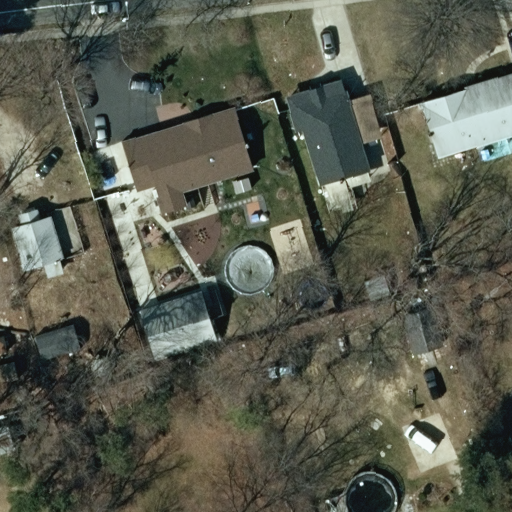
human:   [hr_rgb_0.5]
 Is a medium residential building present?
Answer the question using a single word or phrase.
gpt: yes

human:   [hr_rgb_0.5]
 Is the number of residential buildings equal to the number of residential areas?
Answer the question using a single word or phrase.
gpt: no

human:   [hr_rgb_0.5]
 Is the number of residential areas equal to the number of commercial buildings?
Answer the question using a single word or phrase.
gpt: no

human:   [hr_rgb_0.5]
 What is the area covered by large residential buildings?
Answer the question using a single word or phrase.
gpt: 0m2

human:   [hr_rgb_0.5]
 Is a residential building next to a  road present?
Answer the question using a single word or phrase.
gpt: no

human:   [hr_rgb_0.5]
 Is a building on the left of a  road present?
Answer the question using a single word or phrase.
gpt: no

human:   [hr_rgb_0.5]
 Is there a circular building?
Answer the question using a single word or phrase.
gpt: no

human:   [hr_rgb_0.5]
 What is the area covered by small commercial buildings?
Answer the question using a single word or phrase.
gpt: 0m2

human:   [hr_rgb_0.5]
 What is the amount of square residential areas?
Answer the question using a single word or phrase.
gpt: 0

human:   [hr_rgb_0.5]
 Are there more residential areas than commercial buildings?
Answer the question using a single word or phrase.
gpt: yes

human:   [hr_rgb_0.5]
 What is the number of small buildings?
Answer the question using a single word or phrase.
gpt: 2

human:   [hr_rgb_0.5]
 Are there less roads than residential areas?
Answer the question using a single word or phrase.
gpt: yes

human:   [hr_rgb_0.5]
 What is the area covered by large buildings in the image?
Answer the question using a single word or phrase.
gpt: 0m2

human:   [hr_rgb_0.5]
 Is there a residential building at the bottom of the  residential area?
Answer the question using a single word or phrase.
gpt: no

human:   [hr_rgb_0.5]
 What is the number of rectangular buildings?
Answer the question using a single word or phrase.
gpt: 3

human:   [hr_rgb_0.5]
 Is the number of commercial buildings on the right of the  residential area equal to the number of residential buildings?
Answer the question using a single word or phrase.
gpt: no

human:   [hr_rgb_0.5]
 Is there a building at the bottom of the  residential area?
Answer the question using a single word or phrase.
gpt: no

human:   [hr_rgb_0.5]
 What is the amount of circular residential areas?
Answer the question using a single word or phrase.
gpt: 0

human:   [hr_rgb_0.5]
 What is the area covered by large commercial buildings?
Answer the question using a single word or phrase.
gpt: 0m2

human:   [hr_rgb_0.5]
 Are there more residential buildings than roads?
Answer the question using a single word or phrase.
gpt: yes

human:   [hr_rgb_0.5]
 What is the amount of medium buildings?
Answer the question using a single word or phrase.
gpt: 4

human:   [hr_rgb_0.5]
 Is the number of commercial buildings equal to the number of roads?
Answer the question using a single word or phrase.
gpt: yes

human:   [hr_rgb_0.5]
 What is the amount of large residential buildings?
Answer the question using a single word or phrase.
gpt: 0

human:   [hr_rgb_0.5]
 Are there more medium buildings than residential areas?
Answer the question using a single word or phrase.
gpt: yes

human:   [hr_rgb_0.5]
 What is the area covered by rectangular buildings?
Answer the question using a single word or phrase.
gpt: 277m2

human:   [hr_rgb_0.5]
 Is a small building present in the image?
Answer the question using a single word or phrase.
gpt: yes

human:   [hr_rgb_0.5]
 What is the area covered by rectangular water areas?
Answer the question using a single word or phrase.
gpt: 0m2

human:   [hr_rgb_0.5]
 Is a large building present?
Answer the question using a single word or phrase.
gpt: no

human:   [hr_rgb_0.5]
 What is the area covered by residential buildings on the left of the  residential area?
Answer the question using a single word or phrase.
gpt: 896m2

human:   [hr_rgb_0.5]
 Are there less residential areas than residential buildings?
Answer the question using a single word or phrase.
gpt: yes

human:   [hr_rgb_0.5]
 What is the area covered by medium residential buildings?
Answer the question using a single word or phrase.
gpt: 896m2

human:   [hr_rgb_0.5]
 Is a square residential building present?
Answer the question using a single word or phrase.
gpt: no

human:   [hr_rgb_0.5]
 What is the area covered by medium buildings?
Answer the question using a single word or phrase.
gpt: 896m2

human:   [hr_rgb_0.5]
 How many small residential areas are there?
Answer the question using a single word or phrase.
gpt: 0

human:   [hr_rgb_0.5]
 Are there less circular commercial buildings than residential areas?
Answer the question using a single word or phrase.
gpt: yes

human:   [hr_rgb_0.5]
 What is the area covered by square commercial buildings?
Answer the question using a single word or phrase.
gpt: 0m2